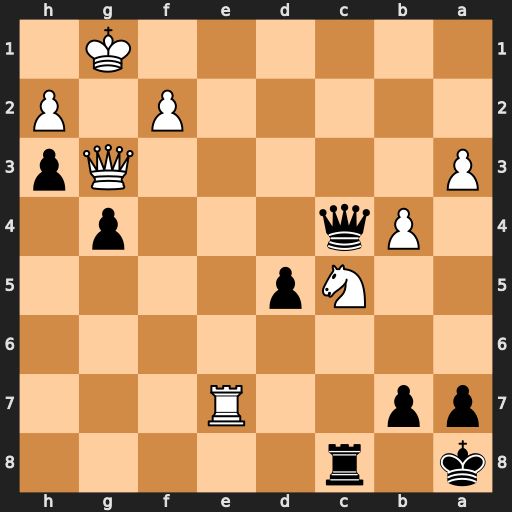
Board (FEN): k1r5/pp2R3/8/2Np4/1Pq3p1/P5Qp/5P1P/6K1
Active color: b
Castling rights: -
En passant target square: -
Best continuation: Qc1+ Re1 Qxe1#